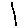
Label: line